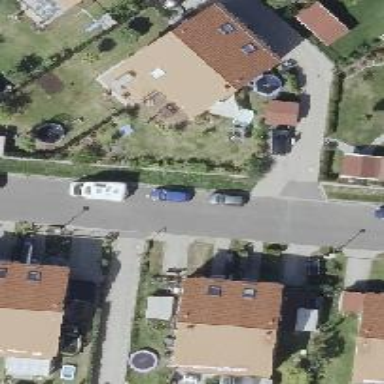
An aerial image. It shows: Asphalt road in residential area.